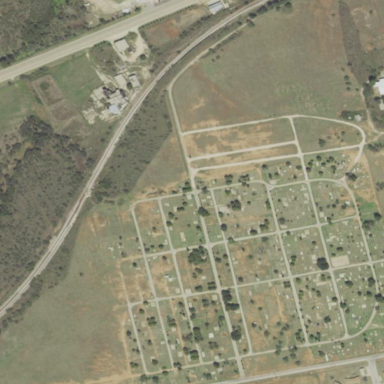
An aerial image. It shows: Cemetery.